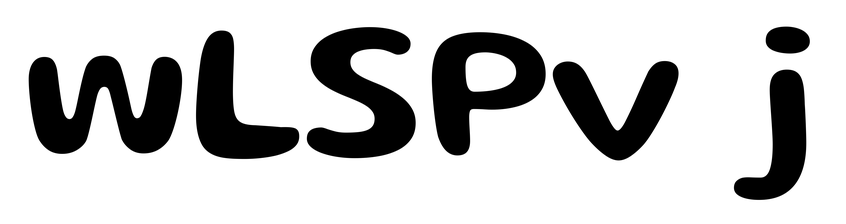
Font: Gluten_Medium